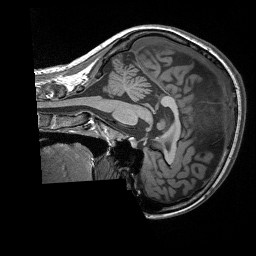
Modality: T1w
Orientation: sagittal
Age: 19
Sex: female
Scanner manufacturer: siemens
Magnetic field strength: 3 T
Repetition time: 1.9 s
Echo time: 0.00252 s